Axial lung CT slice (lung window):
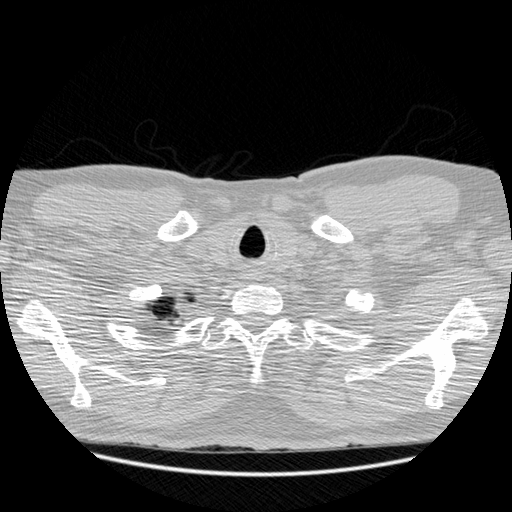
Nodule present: no